Question: I've been trying a few different ways to position 6 different elements in this way:

I've tried using two separate unordered lists stacked on top of each other but I couldn't get them to scale with page stretch properly. I also tried using a table but I can't seem to get the elements to all position in the center of their individual tds.
Here is my css from my unordered lists:
'''
.button ul {
height: auto;
list-style: none;
}
.button li {
display: inline-block;
list-style: none;
margin: 0 18% 0 0;
padding: 0;
vertical-align: top;
}
'''
and these are contained within this:
'''
.newfooterright {
float: left;
width: 33.333333%;
top: 0%;
left: 0%;
height: 250px;
padding: 0 0 0 0;
margin: 0;
font-family: RobotoLight;
text-decoration: none;
text-transform: none;
font-size: 1.5em;
text-align: center;
color: #ffffff;
vertical-align: middle;
}
'''
here's a jsfiddle with this method:
<URL>
I think an unordered list is probably the way to go... I'm just not sure how to get all of the elements to align in the center of each li. The elements on the bottom seemed to be stuck in the bottom right corner of the li. The bottom elements are also widgets from google+, twitter, and facebook, so I'm not sure if that is affecting their position.
Basically the elements need to be able to do this:
- - -
Any suggestions on how to get this positioned cleanly would be appreciated!
Thank you so much!
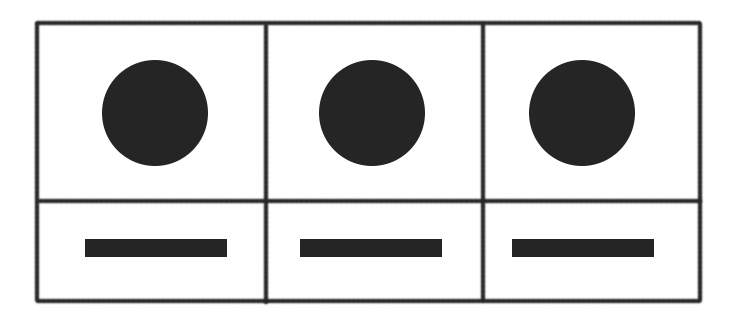
Answer: Here is one way you might do it, I am proposing the following HTML scaffolding:
'''
<div class="newfooterleft">
<ul class="button">
<li><a class="twitterbutton" href="#"></a></li>
<li><a class="facebookbutton" href="#"></a></li>
<li><a class="googleplusbutton" href="#"></a></li>
</ul>
<ul class="widget">
<li>(I put the corresponding widget here)</li>
<li>(I put the corresponding widget here)</li>
<li>(I put the corresponding widget here)</li>
</ul>
</div>
'''
and the following CSS:
'''
.newfooterleft {
width: 40%;
border: 1px solid red;
overflow: auto;
}
.twitterbutton {
background: url("http://www.placekitten.com/100/100") no-repeat;
background-size: 100%;
}
.twitterbutton:hover {
}
.facebookbutton {
background: url("http://www.placekitten.com/100/100") no-repeat;
background-size: 100%;
}
.facebookbutton:hover {
}
.googleplusbutton {
background-image: url("http://www.placekitten.com/100/100");
background-size: 100%;
}
.googleplusbutton:hover {
}
.newfooterleft ul {
display: table;
width: 100%;
margin: 0;
padding: 0;
}
.newfooterleft ul li {
display: table-cell;
width: 33.3333%;
margin: 0;
padding: 0;
text-align: center;
vertical-align: middle;
border-left: 1px solid red;
}
.newfooterleft ul li:first-child {
border-left: none;
}
ul.button li {
height: 100px;
}
.button li a {
display: inline-block;
width: 62px;
height: 62px;
}
.button {
border-bottom: 1px solid red;
}
ul.widget li {
background-color: white;
height: 150px;
}
'''
In this case, I am adjusting the unordered lists to behave like tables and table cells.
It works reasonably well except if the width gets too narrow, but this may be okay depending on your application.
You could use a min-width to constrain it.
You could also try some variations with 'display: table-row'.
Demo Fiddle: <URL>